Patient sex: M
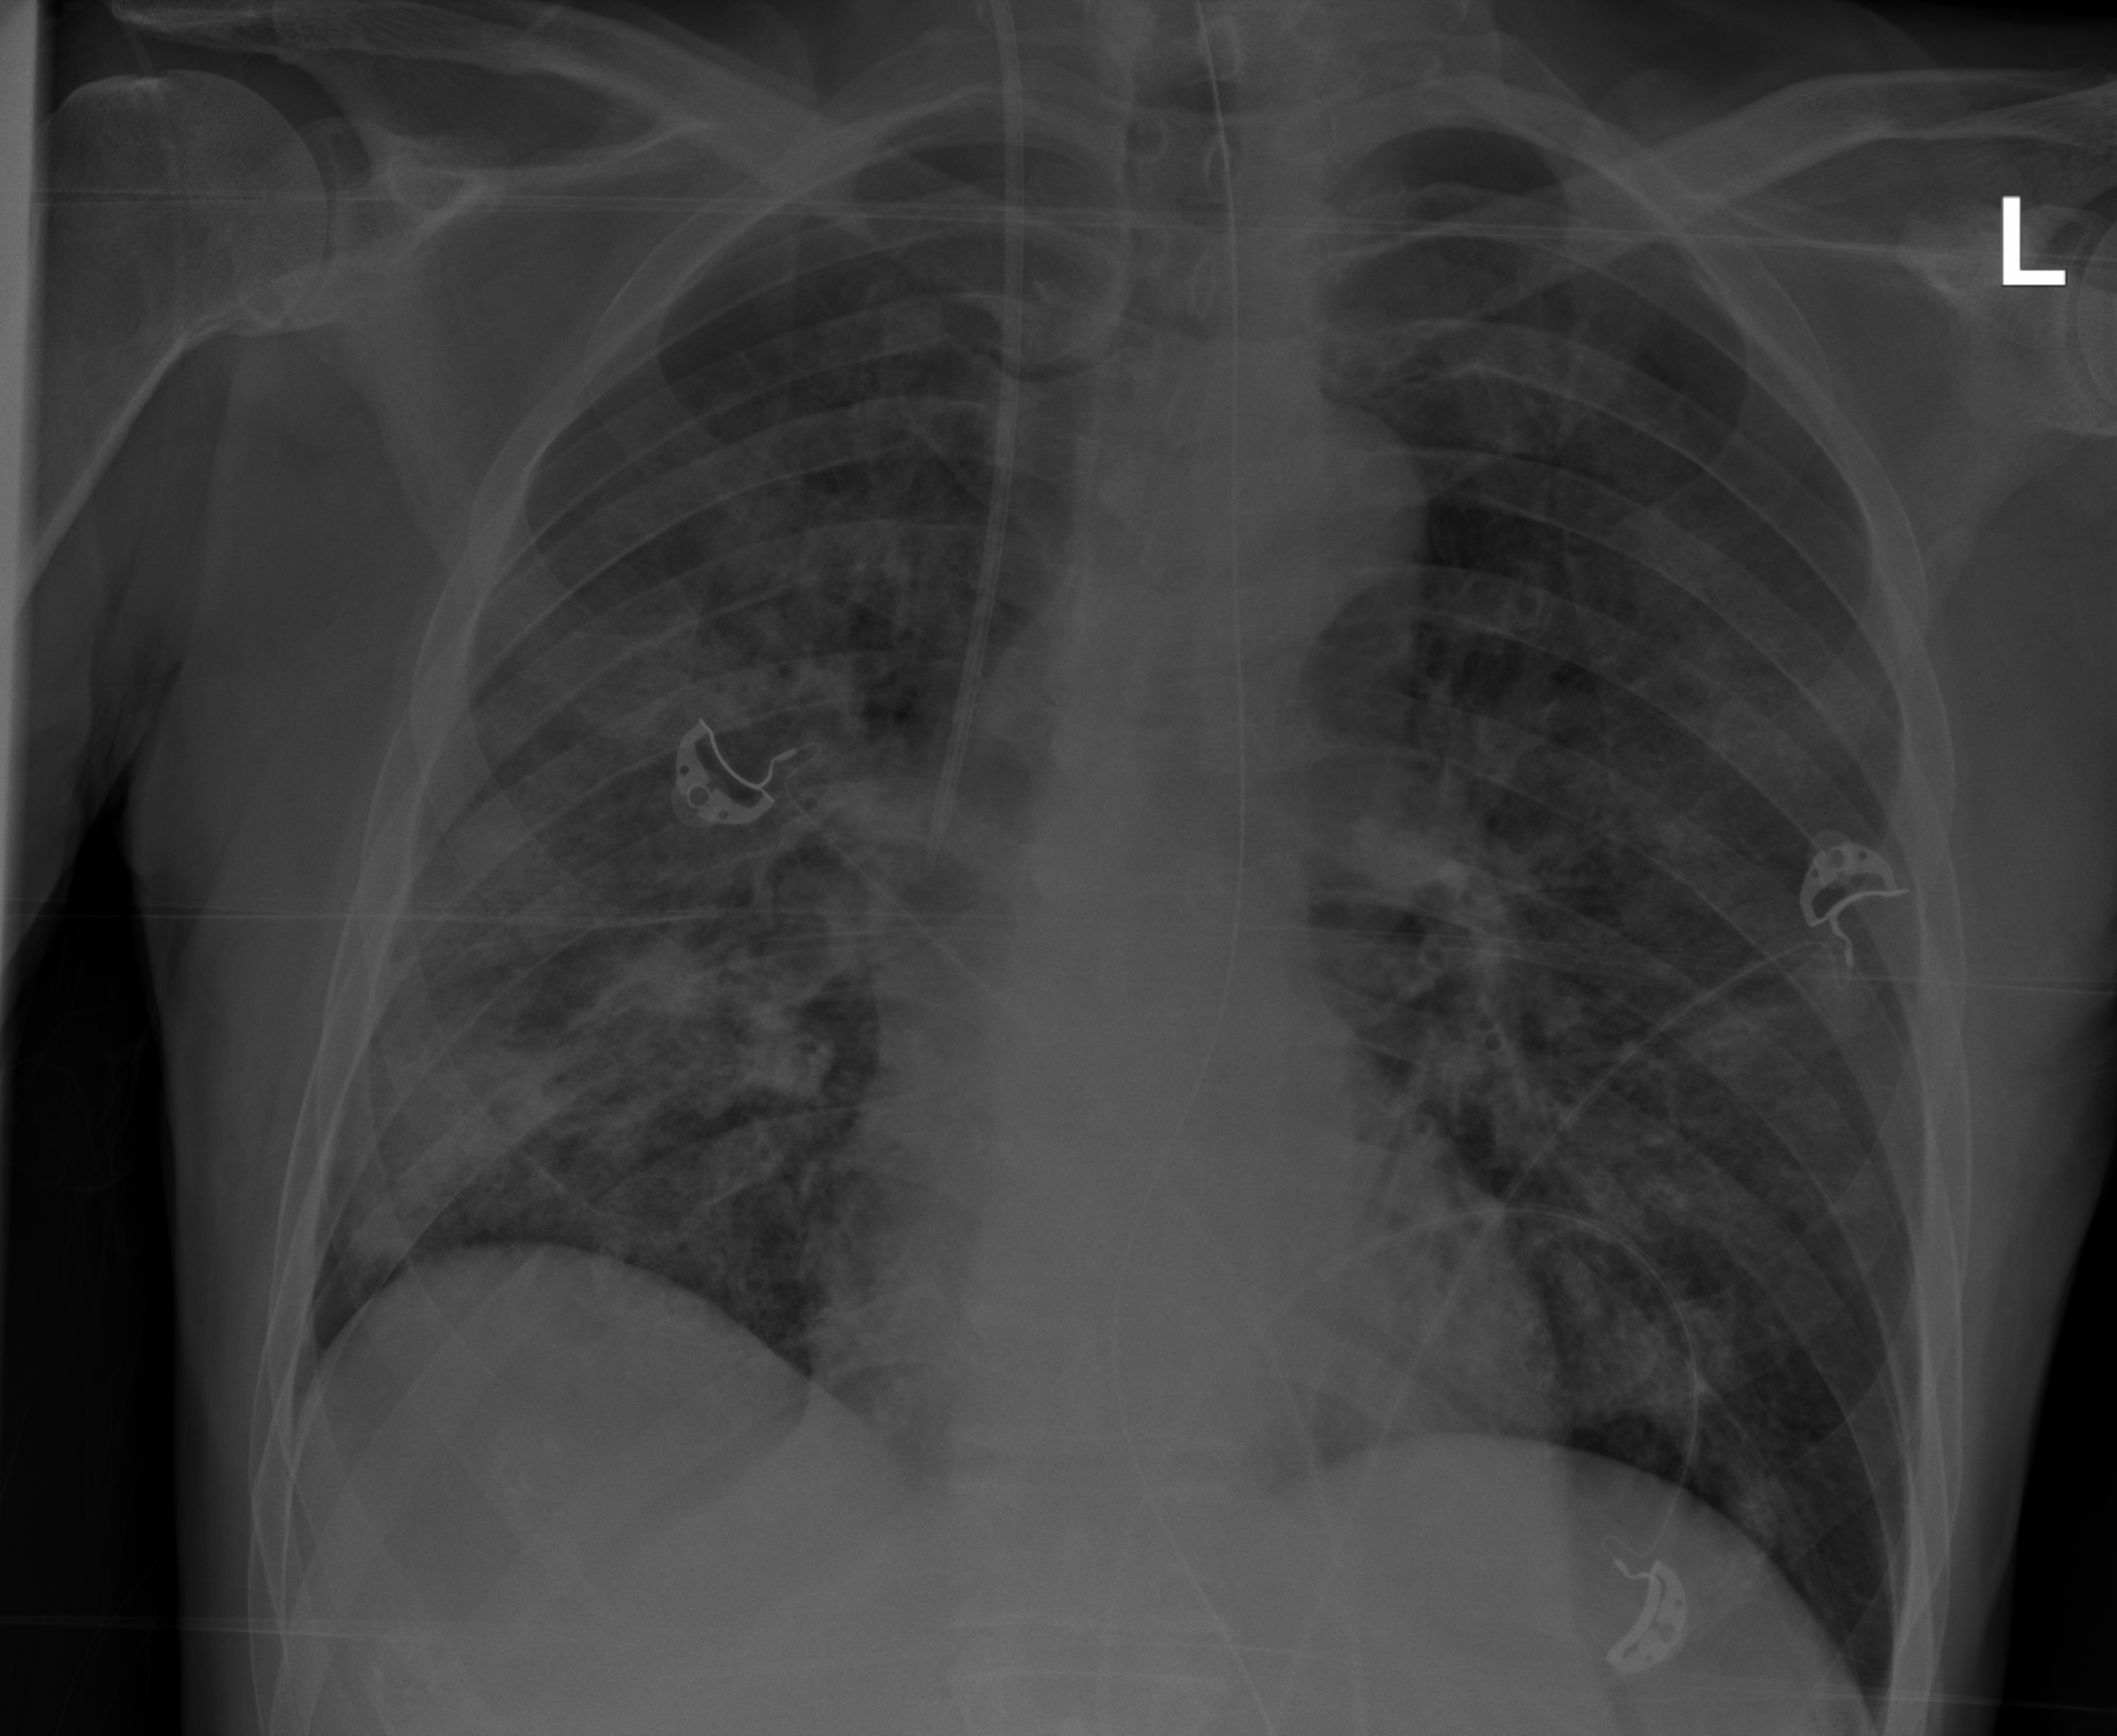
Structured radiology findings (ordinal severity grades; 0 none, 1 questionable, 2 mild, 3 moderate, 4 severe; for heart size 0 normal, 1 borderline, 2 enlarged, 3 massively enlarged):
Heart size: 0
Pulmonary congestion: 0
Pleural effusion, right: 0
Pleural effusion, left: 0
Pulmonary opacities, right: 3
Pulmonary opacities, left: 3
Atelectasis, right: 2
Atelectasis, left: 1